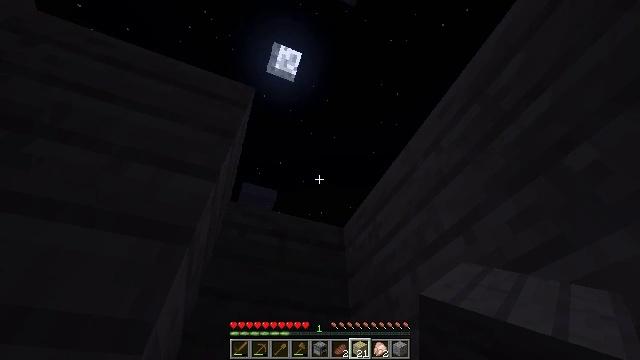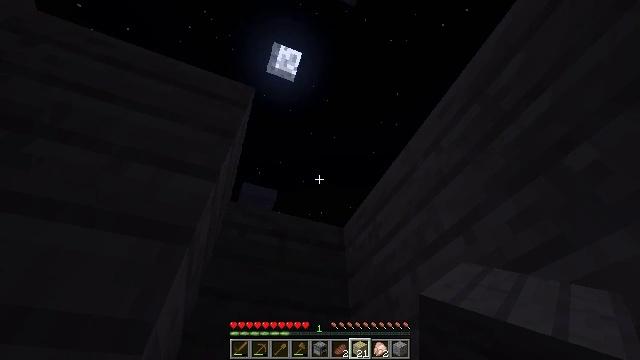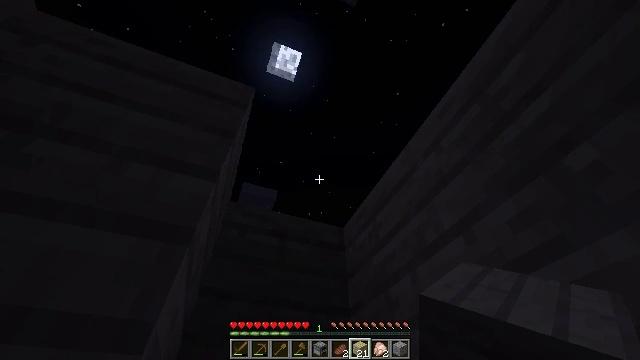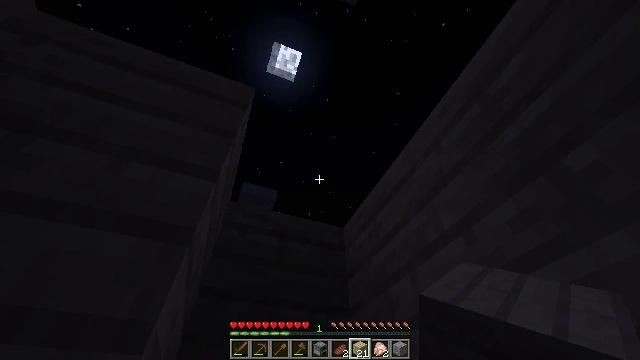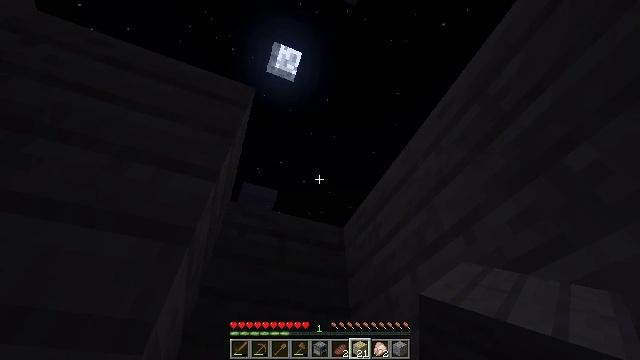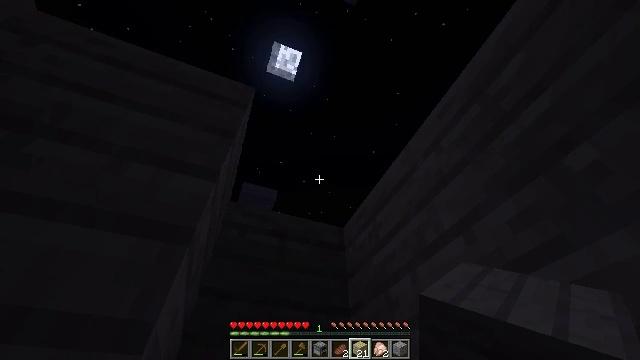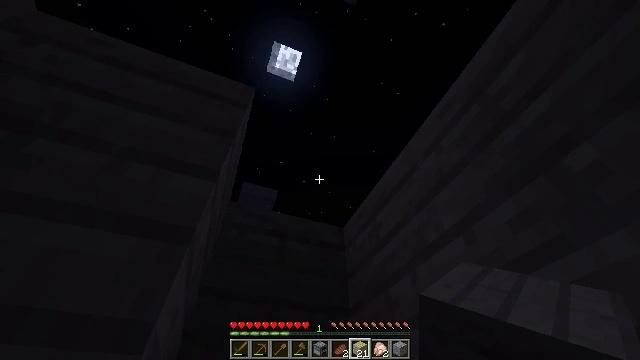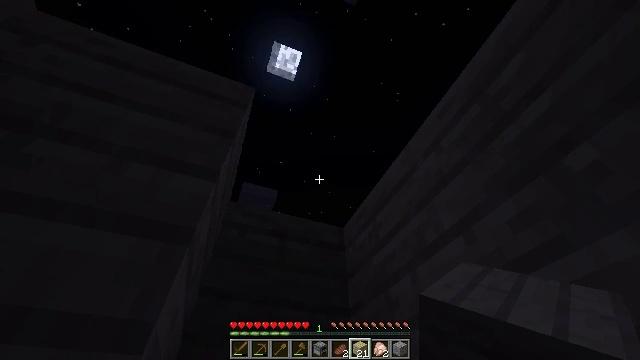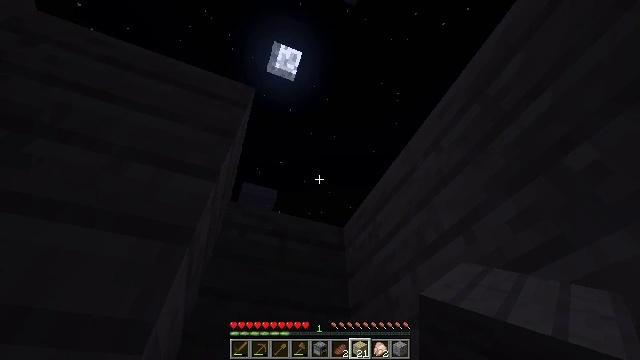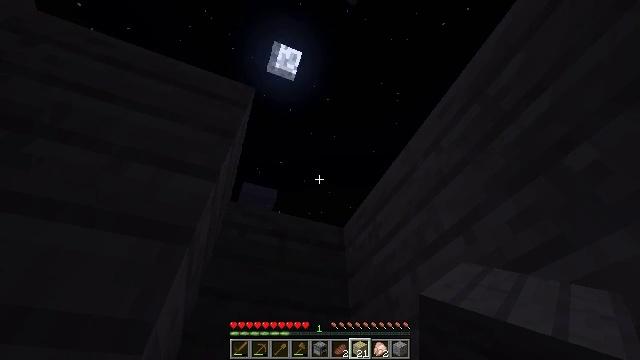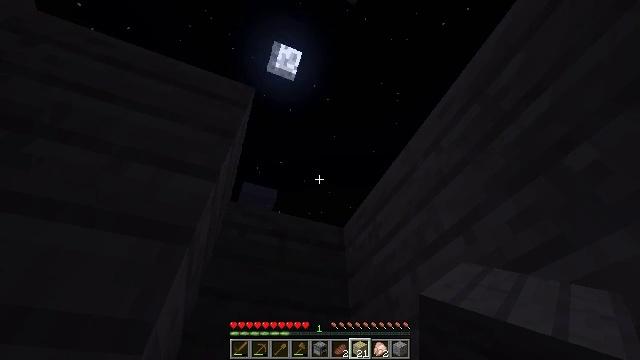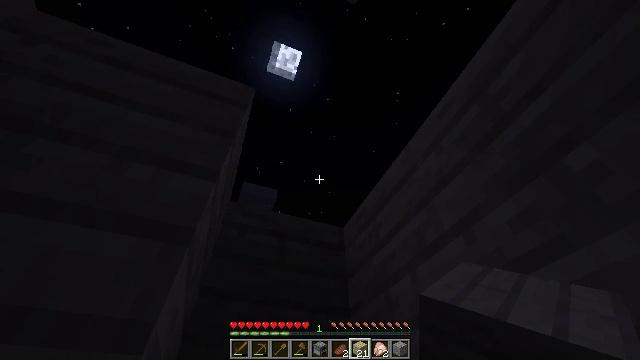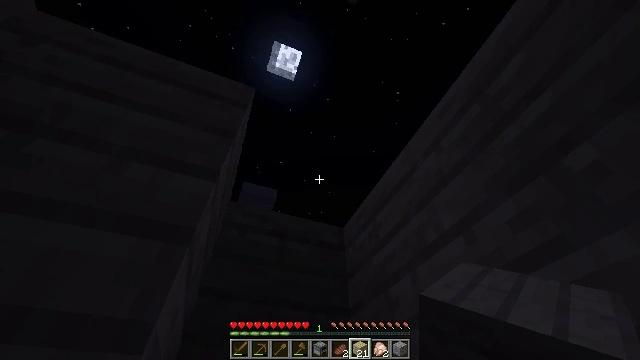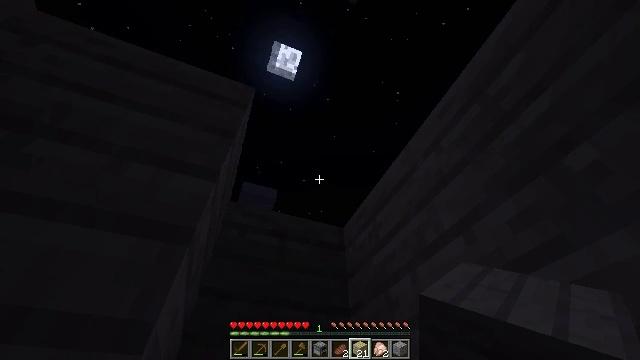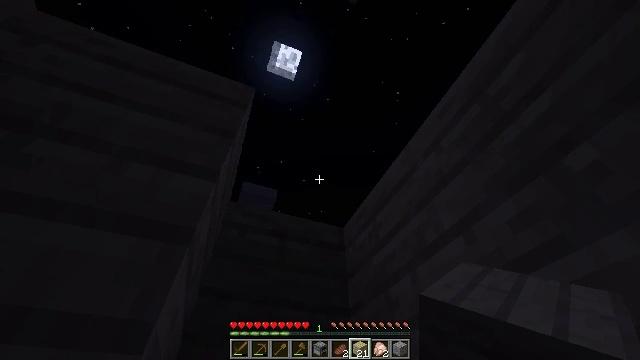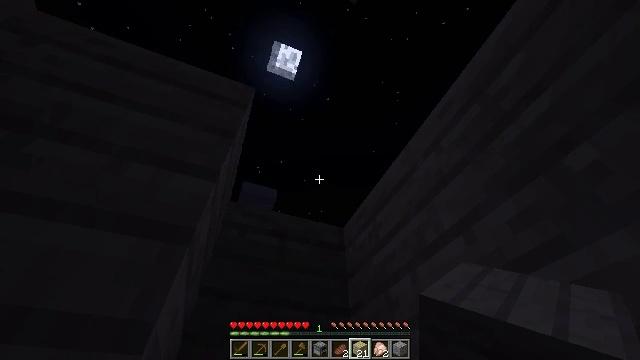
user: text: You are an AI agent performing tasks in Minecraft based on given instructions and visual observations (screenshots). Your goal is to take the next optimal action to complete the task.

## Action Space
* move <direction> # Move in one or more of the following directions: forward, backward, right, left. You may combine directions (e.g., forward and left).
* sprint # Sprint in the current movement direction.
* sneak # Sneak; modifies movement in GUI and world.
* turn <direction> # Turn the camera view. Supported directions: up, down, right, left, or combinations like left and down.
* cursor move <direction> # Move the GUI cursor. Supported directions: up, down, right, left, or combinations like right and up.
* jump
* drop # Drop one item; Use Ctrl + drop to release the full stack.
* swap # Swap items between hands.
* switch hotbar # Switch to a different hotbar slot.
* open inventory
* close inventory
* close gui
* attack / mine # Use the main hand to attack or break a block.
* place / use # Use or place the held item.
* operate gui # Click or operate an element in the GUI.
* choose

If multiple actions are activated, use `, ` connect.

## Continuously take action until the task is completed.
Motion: motion action
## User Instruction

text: Mine the birch planks.
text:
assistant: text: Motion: no_op
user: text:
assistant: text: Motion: no_op
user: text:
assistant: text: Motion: no_op
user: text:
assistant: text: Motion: no_op
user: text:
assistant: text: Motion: no_op
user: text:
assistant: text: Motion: no_op
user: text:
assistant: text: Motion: no_op
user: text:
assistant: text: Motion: no_op
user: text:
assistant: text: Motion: no_op
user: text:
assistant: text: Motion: no_op
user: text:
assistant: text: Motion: no_op
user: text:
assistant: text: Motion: no_op
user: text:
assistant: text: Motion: no_op
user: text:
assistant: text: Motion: no_op
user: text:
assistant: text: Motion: no_op
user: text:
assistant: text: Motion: no_op
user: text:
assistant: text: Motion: no_op
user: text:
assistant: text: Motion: no_op
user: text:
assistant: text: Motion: no_op
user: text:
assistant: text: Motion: no_op
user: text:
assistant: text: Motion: no_op
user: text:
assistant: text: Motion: no_op
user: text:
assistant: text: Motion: no_op
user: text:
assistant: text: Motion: no_op
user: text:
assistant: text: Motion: no_op
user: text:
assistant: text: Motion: no_op
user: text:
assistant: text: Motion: no_op
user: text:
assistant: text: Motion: no_op
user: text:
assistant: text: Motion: no_op
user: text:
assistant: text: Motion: no_op